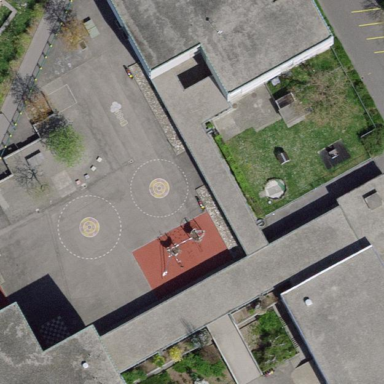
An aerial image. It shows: View of roof of building.